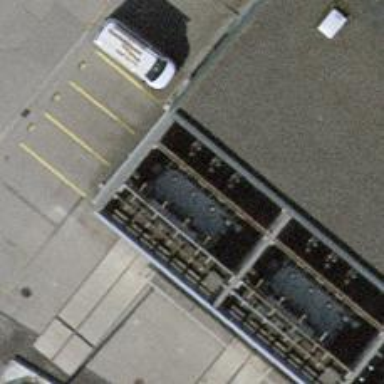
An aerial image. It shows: Outdoor distribution transformer.